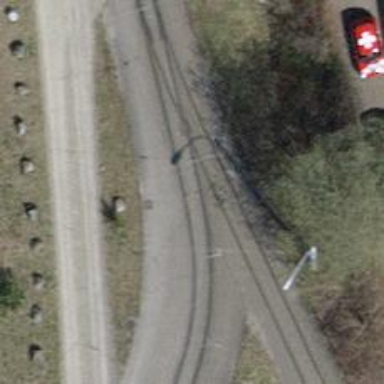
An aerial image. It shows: Tram railway with one track. The railway is electrified with contact lines.